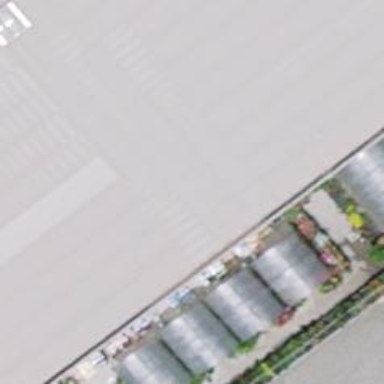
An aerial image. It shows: Garden center shop.